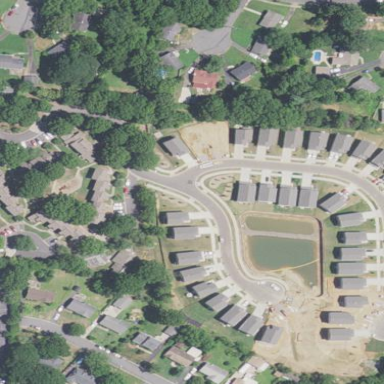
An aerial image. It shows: Single-family residential area.